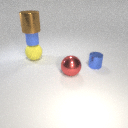
large brown metal cylinder above small blue rubber cylinder